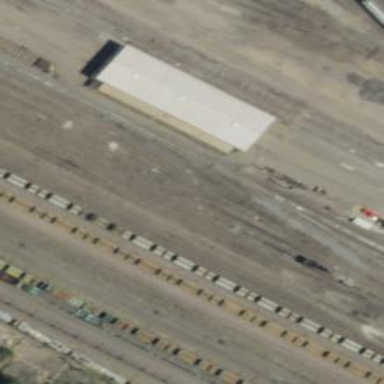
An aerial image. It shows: Railway siding for service.